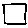
Label: square